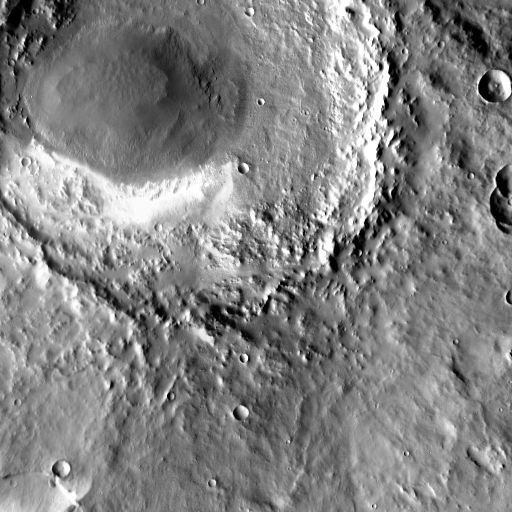
Crater classes present: Background, Other, Layered, Buried